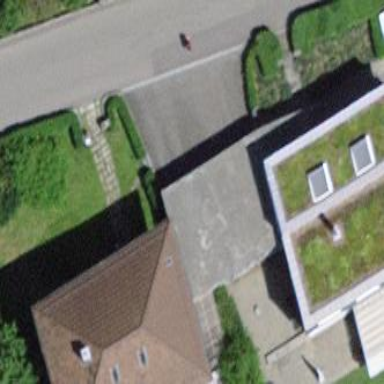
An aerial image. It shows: Group of garages.